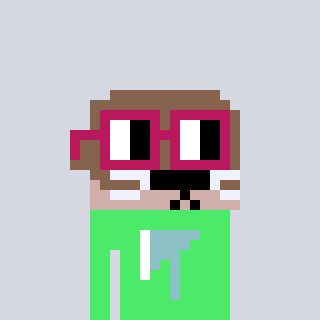
a pixel art character with square dark red glasses, a otter-shaped head and a teal-colored body on a cool background